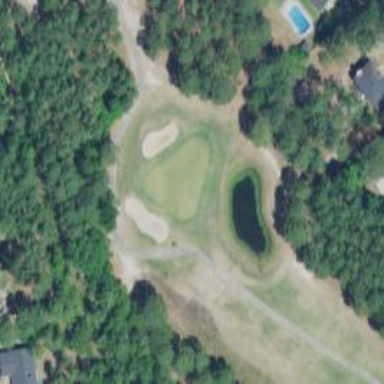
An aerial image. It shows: View of golf hole.